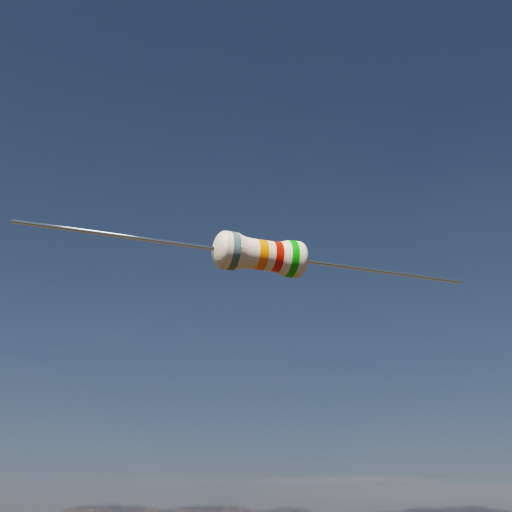
Resistor colour bands (in order): gray, orange, red, green